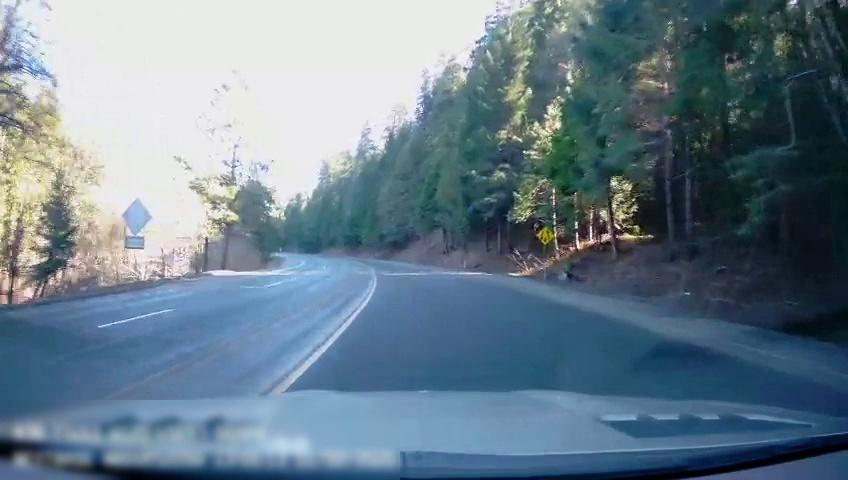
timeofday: Day
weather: Sunny
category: Drivable Space
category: Lanes | Opposite Lane
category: Lanes | Opposite Lane
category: Lanes | Current Lane
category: Lanes | Alternate Lane
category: Lanes | Opposite Lane
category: Traffic | Signs